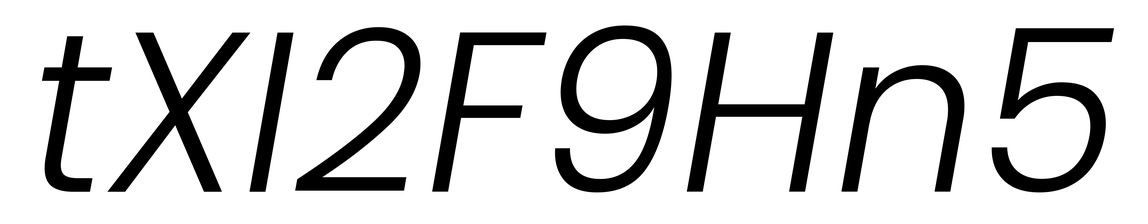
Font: Poppins-LightItalic